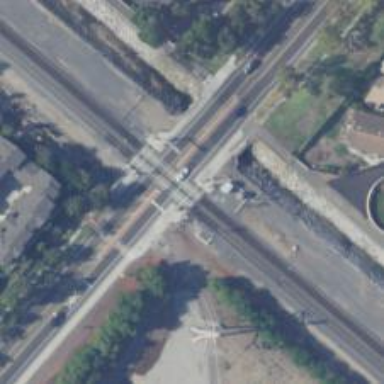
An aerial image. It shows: Railway crossing.